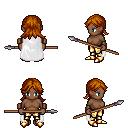
a pixel art fantasy rpg character, female body template, human, dark skin, white cape, gold greaves, brunette loose hair, leather bracers, gold boots, spear, four views (front, back, left, right), 2x2 character sprite sheet, small pixel art, hard edges, no anti-aliasing